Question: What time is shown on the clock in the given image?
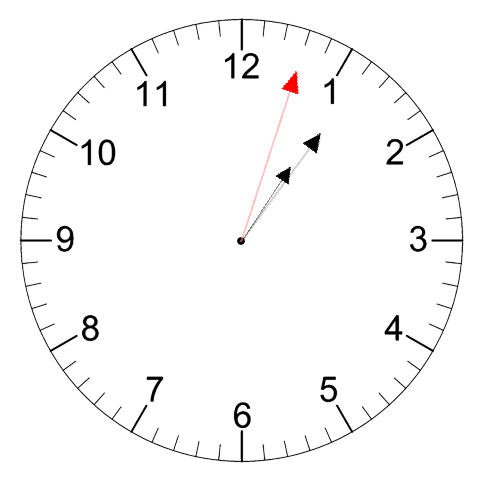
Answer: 01:06:03